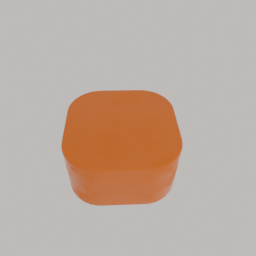
Label: electronics